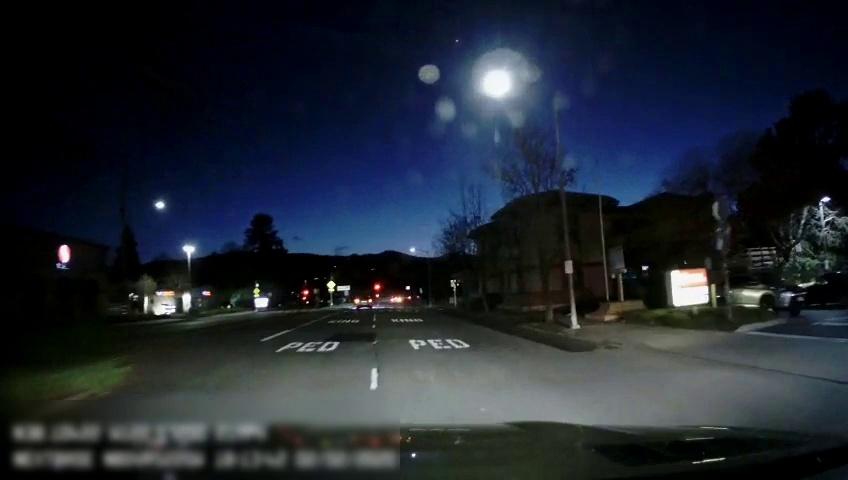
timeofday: Night
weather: Other
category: Drivable Space
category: Vehicles | Car
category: Vehicles | SUV
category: Vehicles | Car
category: Vehicles | SUV
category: Lanes | Alternate Lane
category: Lanes | Alternate Lane
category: Traffic | Signs